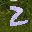
Label: 2